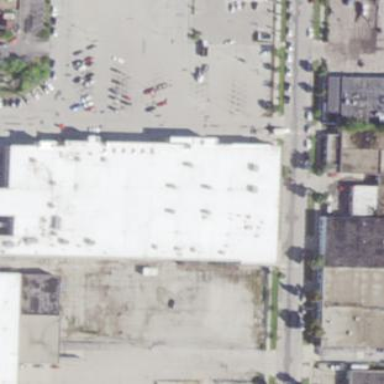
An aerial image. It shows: Retail area.